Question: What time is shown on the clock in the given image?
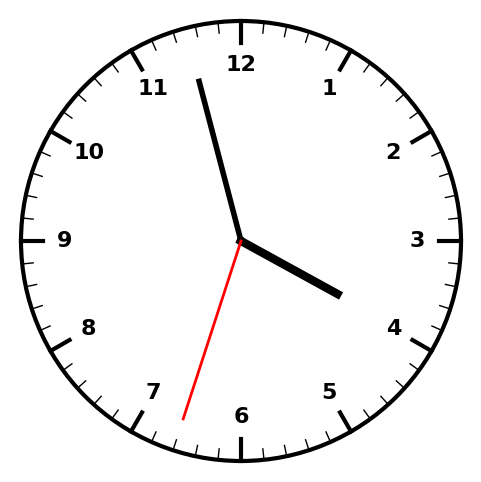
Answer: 03:57:33